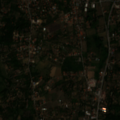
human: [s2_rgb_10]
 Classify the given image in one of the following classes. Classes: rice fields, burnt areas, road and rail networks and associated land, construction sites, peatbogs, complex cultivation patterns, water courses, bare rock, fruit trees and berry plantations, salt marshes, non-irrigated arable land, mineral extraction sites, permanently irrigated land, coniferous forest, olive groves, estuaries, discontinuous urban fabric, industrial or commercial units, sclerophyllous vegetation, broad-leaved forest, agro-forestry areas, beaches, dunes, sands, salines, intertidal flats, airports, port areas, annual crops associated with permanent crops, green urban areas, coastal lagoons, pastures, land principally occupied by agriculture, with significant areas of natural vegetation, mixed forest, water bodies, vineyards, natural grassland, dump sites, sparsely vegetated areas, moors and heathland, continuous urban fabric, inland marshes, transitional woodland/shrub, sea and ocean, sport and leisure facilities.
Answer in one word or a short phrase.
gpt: discontinuous urban fabric, complex cultivation patterns, land principally occupied by agriculture, with significant areas of natural vegetation, broad-leaved forest